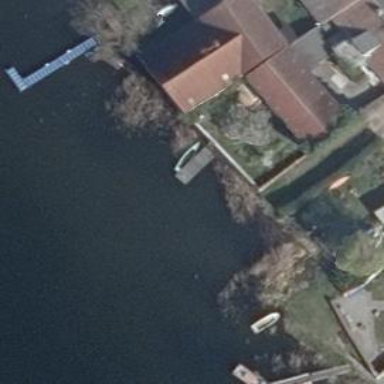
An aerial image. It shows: Man-made pier.